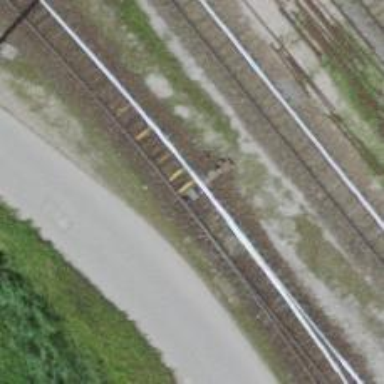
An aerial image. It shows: Railway switch.